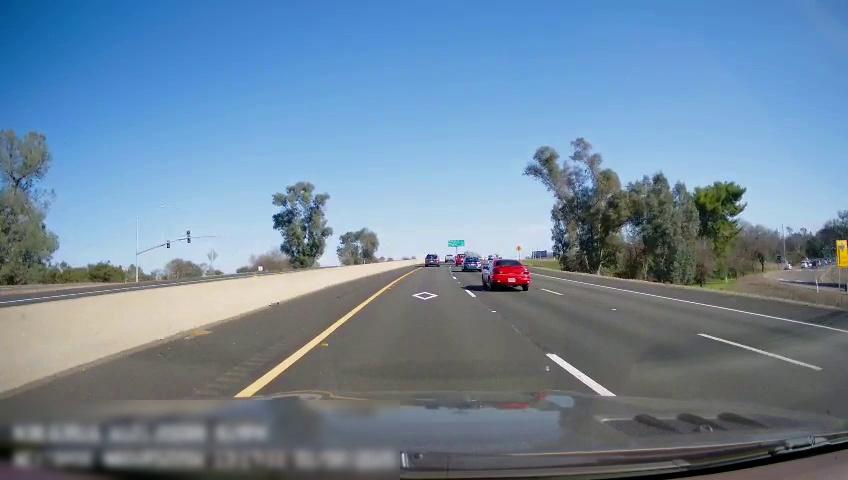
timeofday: Day
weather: Sunny
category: Drivable Space
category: Drivable Space
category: Drivable Space
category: Vehicles | SUV
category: Vehicles | Car
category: Vehicles | Car
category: Lanes | Current Lane
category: Lanes | Current Lane
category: Lanes | Current Lane
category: Lanes | Alternate Lane
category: Traffic | Signs